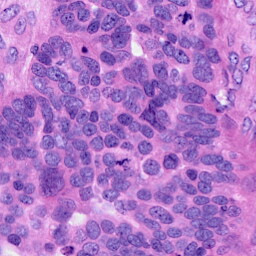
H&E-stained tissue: Ovarian